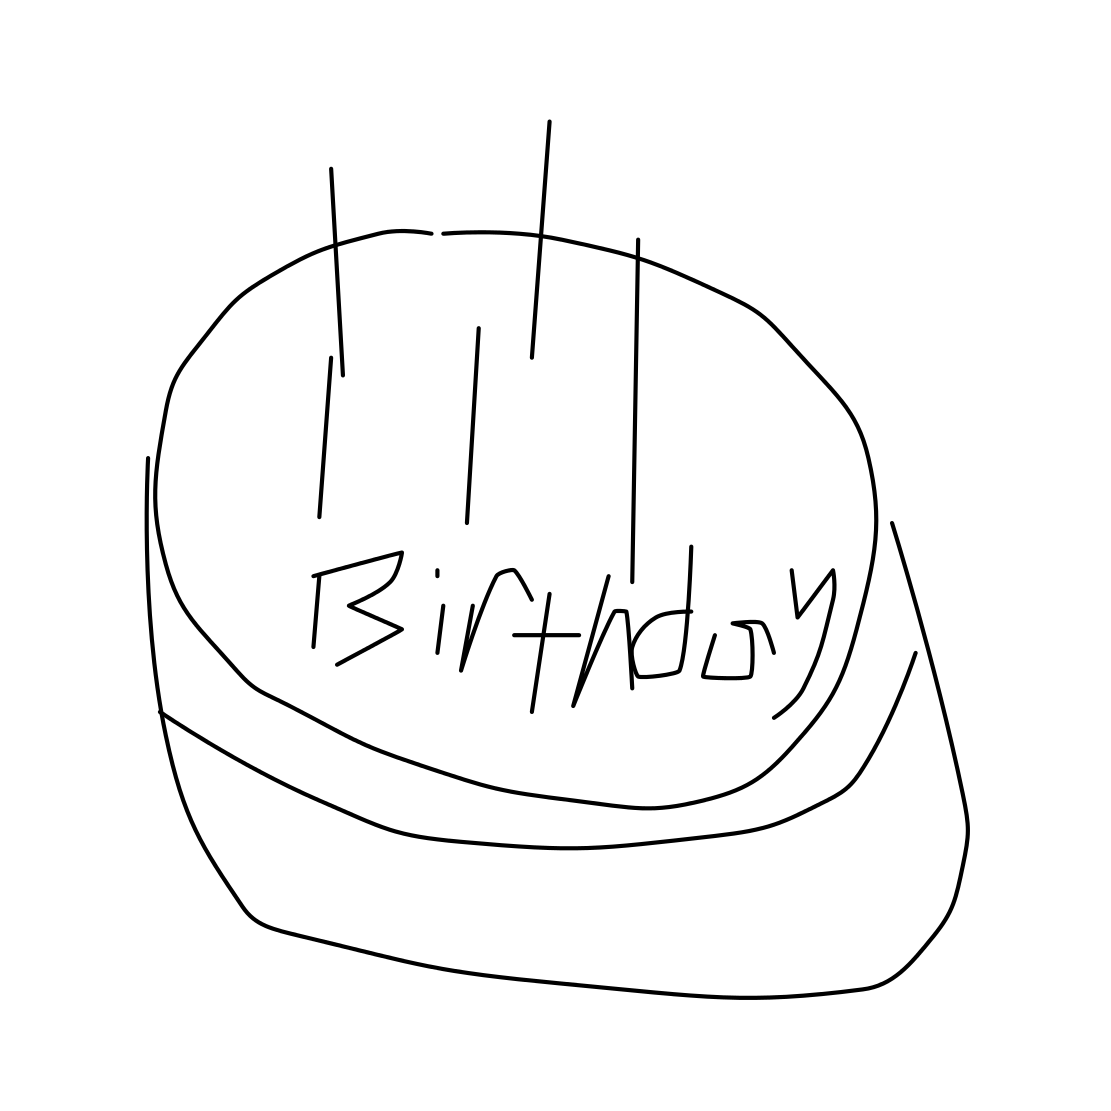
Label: cake